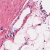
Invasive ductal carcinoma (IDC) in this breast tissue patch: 0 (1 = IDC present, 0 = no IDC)